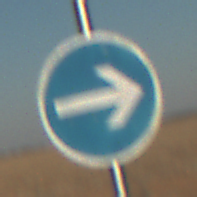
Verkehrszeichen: VorgeschriebeneFahrtrichtungHierRechts
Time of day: SunriseSunset
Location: Outdoor (Nature)
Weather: Clear
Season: NotSpecified
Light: Natural